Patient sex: F
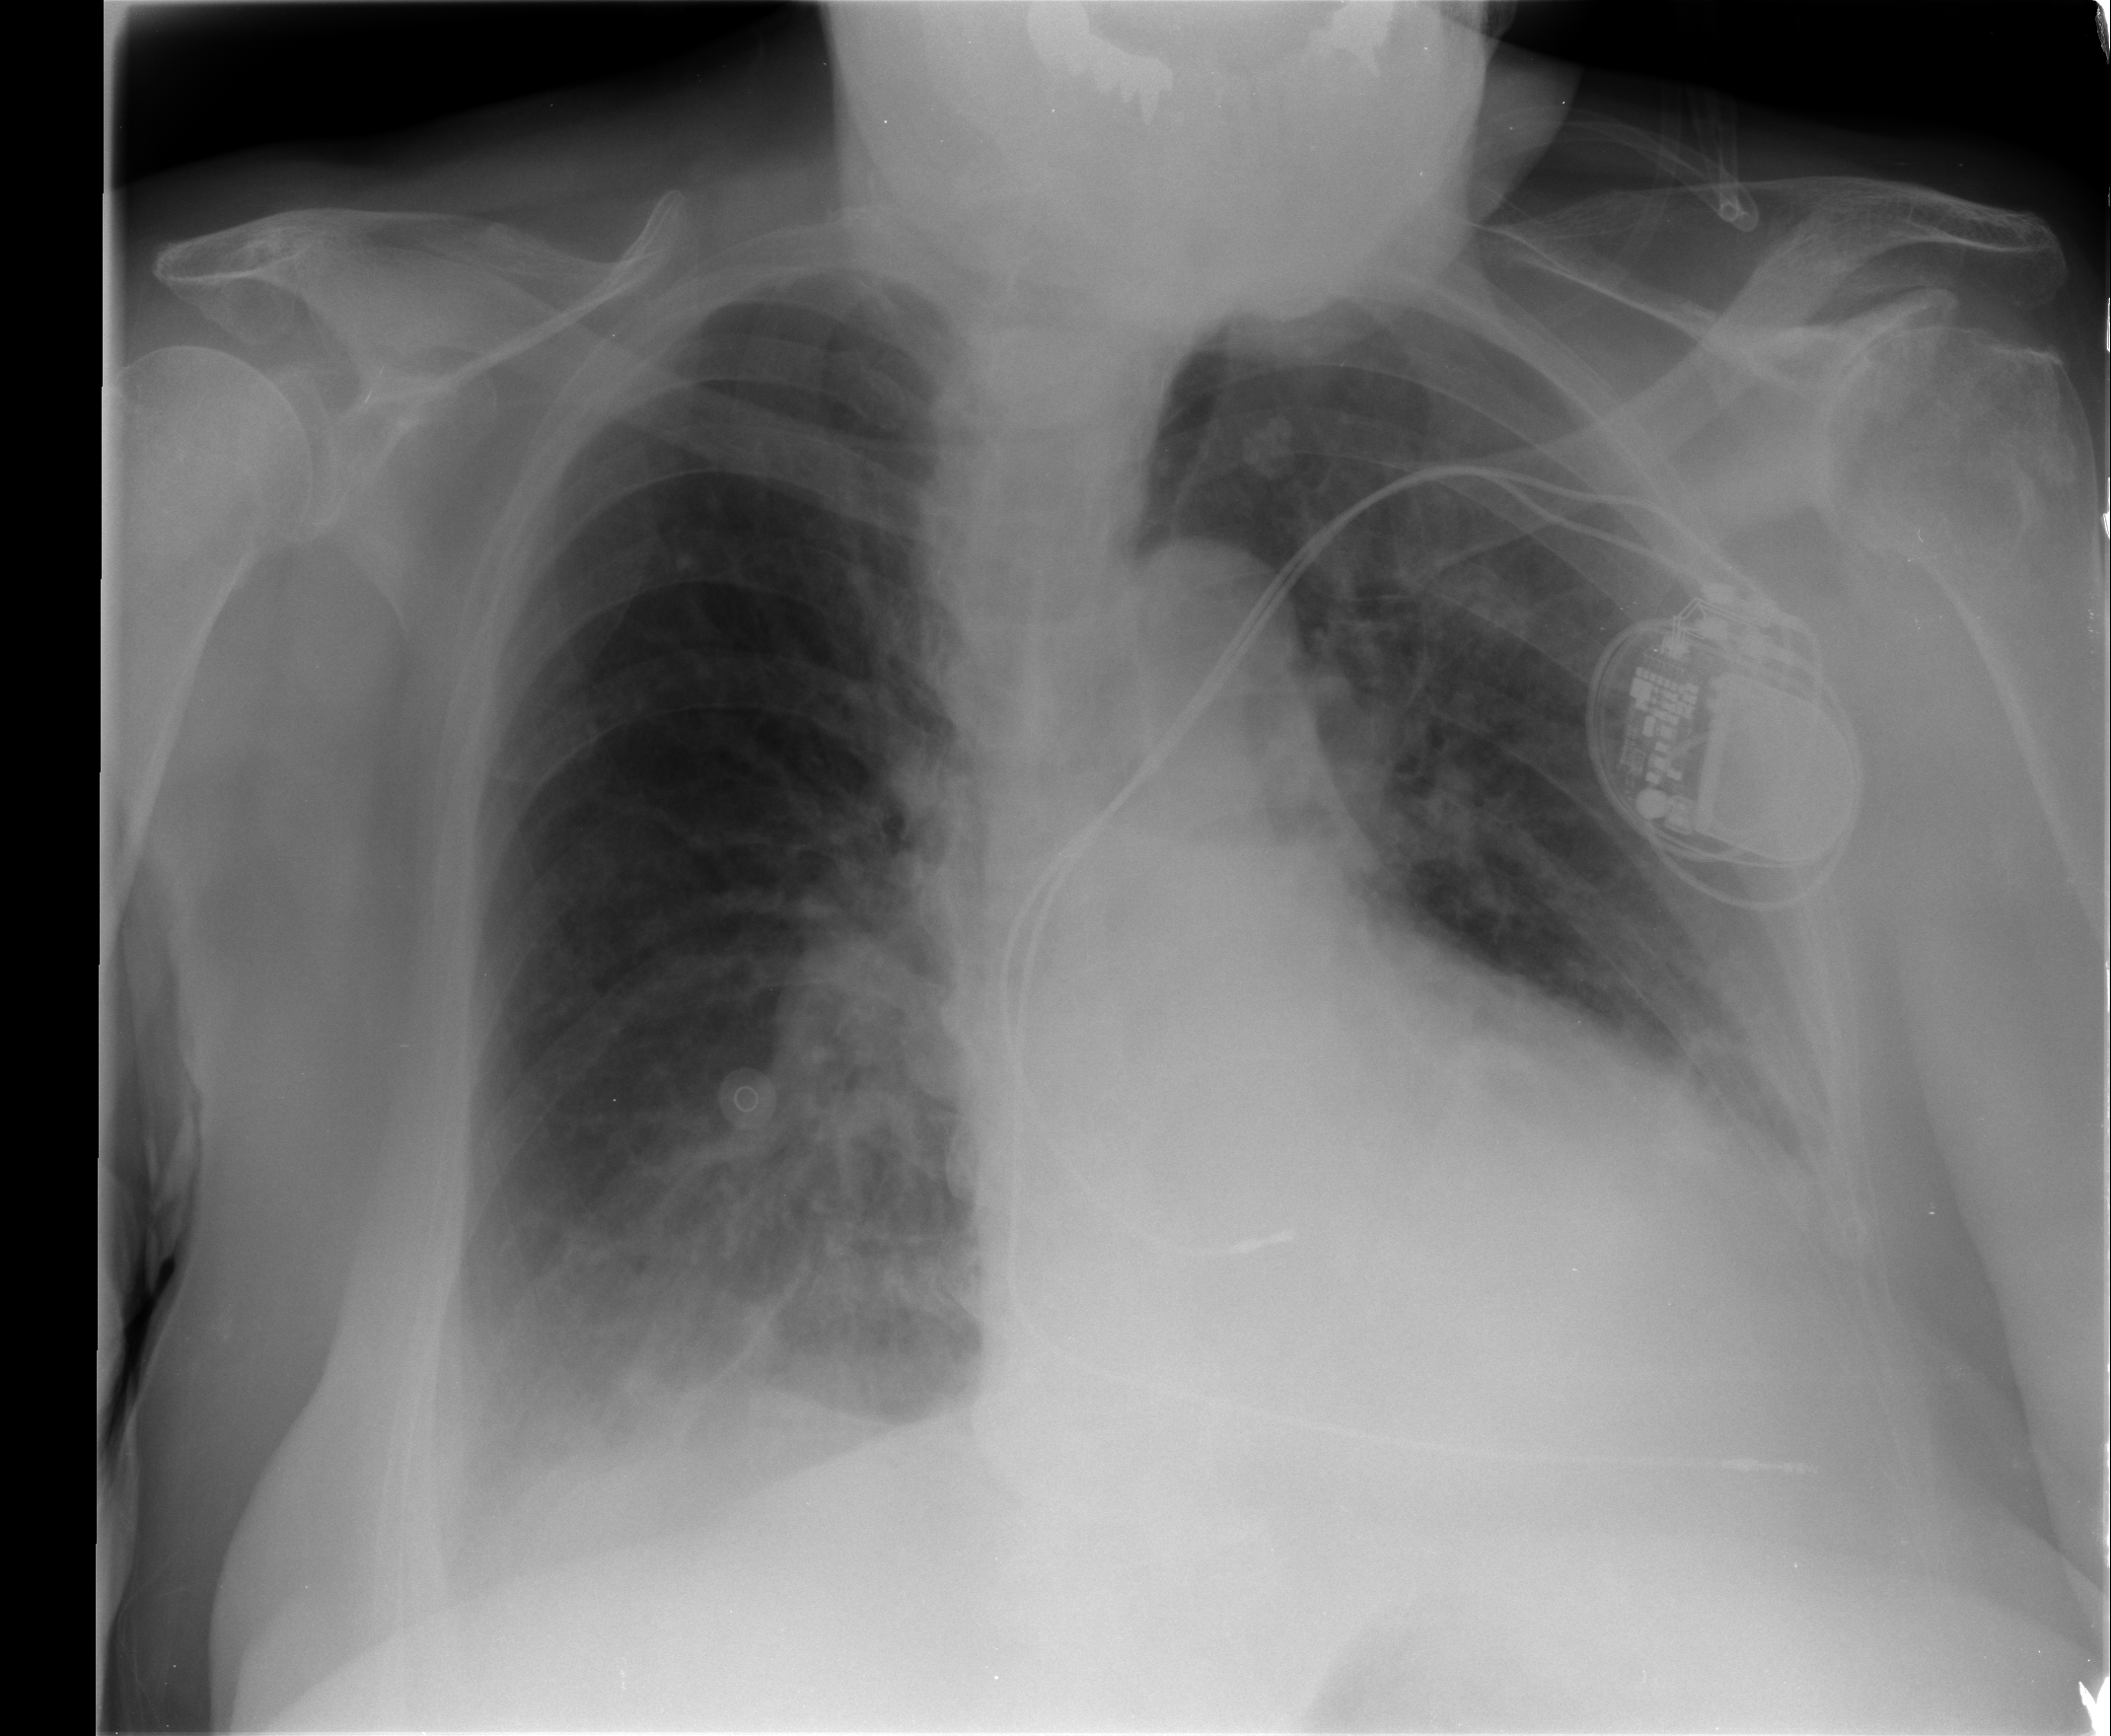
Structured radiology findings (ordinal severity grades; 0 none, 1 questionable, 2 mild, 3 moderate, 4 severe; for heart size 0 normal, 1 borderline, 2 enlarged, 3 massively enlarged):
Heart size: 2
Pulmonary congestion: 2
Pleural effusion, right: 1
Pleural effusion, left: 2
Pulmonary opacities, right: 0
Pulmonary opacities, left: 0
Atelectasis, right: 2
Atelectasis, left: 0